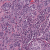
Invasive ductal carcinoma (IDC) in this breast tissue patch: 1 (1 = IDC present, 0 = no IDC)